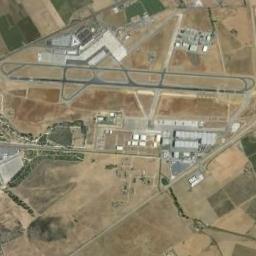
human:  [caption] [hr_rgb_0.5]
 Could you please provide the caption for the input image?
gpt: The airport is surrounded by neat terraces .

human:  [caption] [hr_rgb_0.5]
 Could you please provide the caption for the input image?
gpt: A complex airport with many runways and buildings is surrounded by a brown and green farmland .

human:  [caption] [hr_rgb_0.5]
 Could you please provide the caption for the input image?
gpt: There is an airport in the middle of the field .

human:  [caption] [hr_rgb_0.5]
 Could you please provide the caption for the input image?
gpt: An airport with two parallel runways in the vacant lot and some buildings beside .

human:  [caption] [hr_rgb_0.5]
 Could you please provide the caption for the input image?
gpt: There are many buildings of different sizes and shapes at the airport .